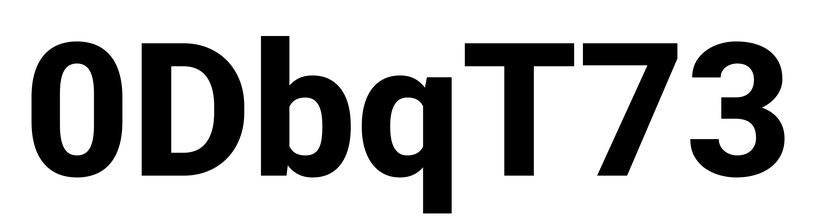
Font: Roboto_ExtraBold